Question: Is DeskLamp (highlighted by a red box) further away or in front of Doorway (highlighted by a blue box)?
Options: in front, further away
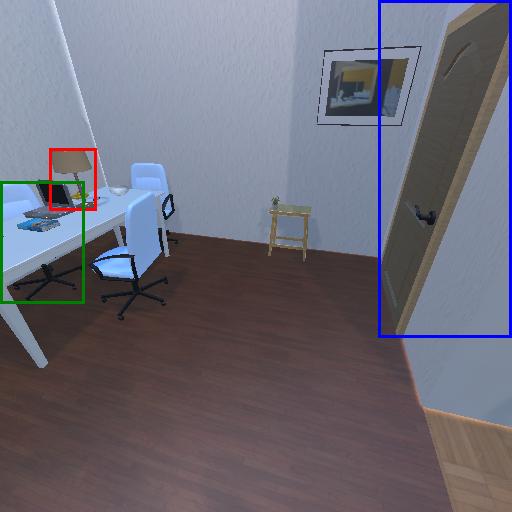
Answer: in front